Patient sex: F
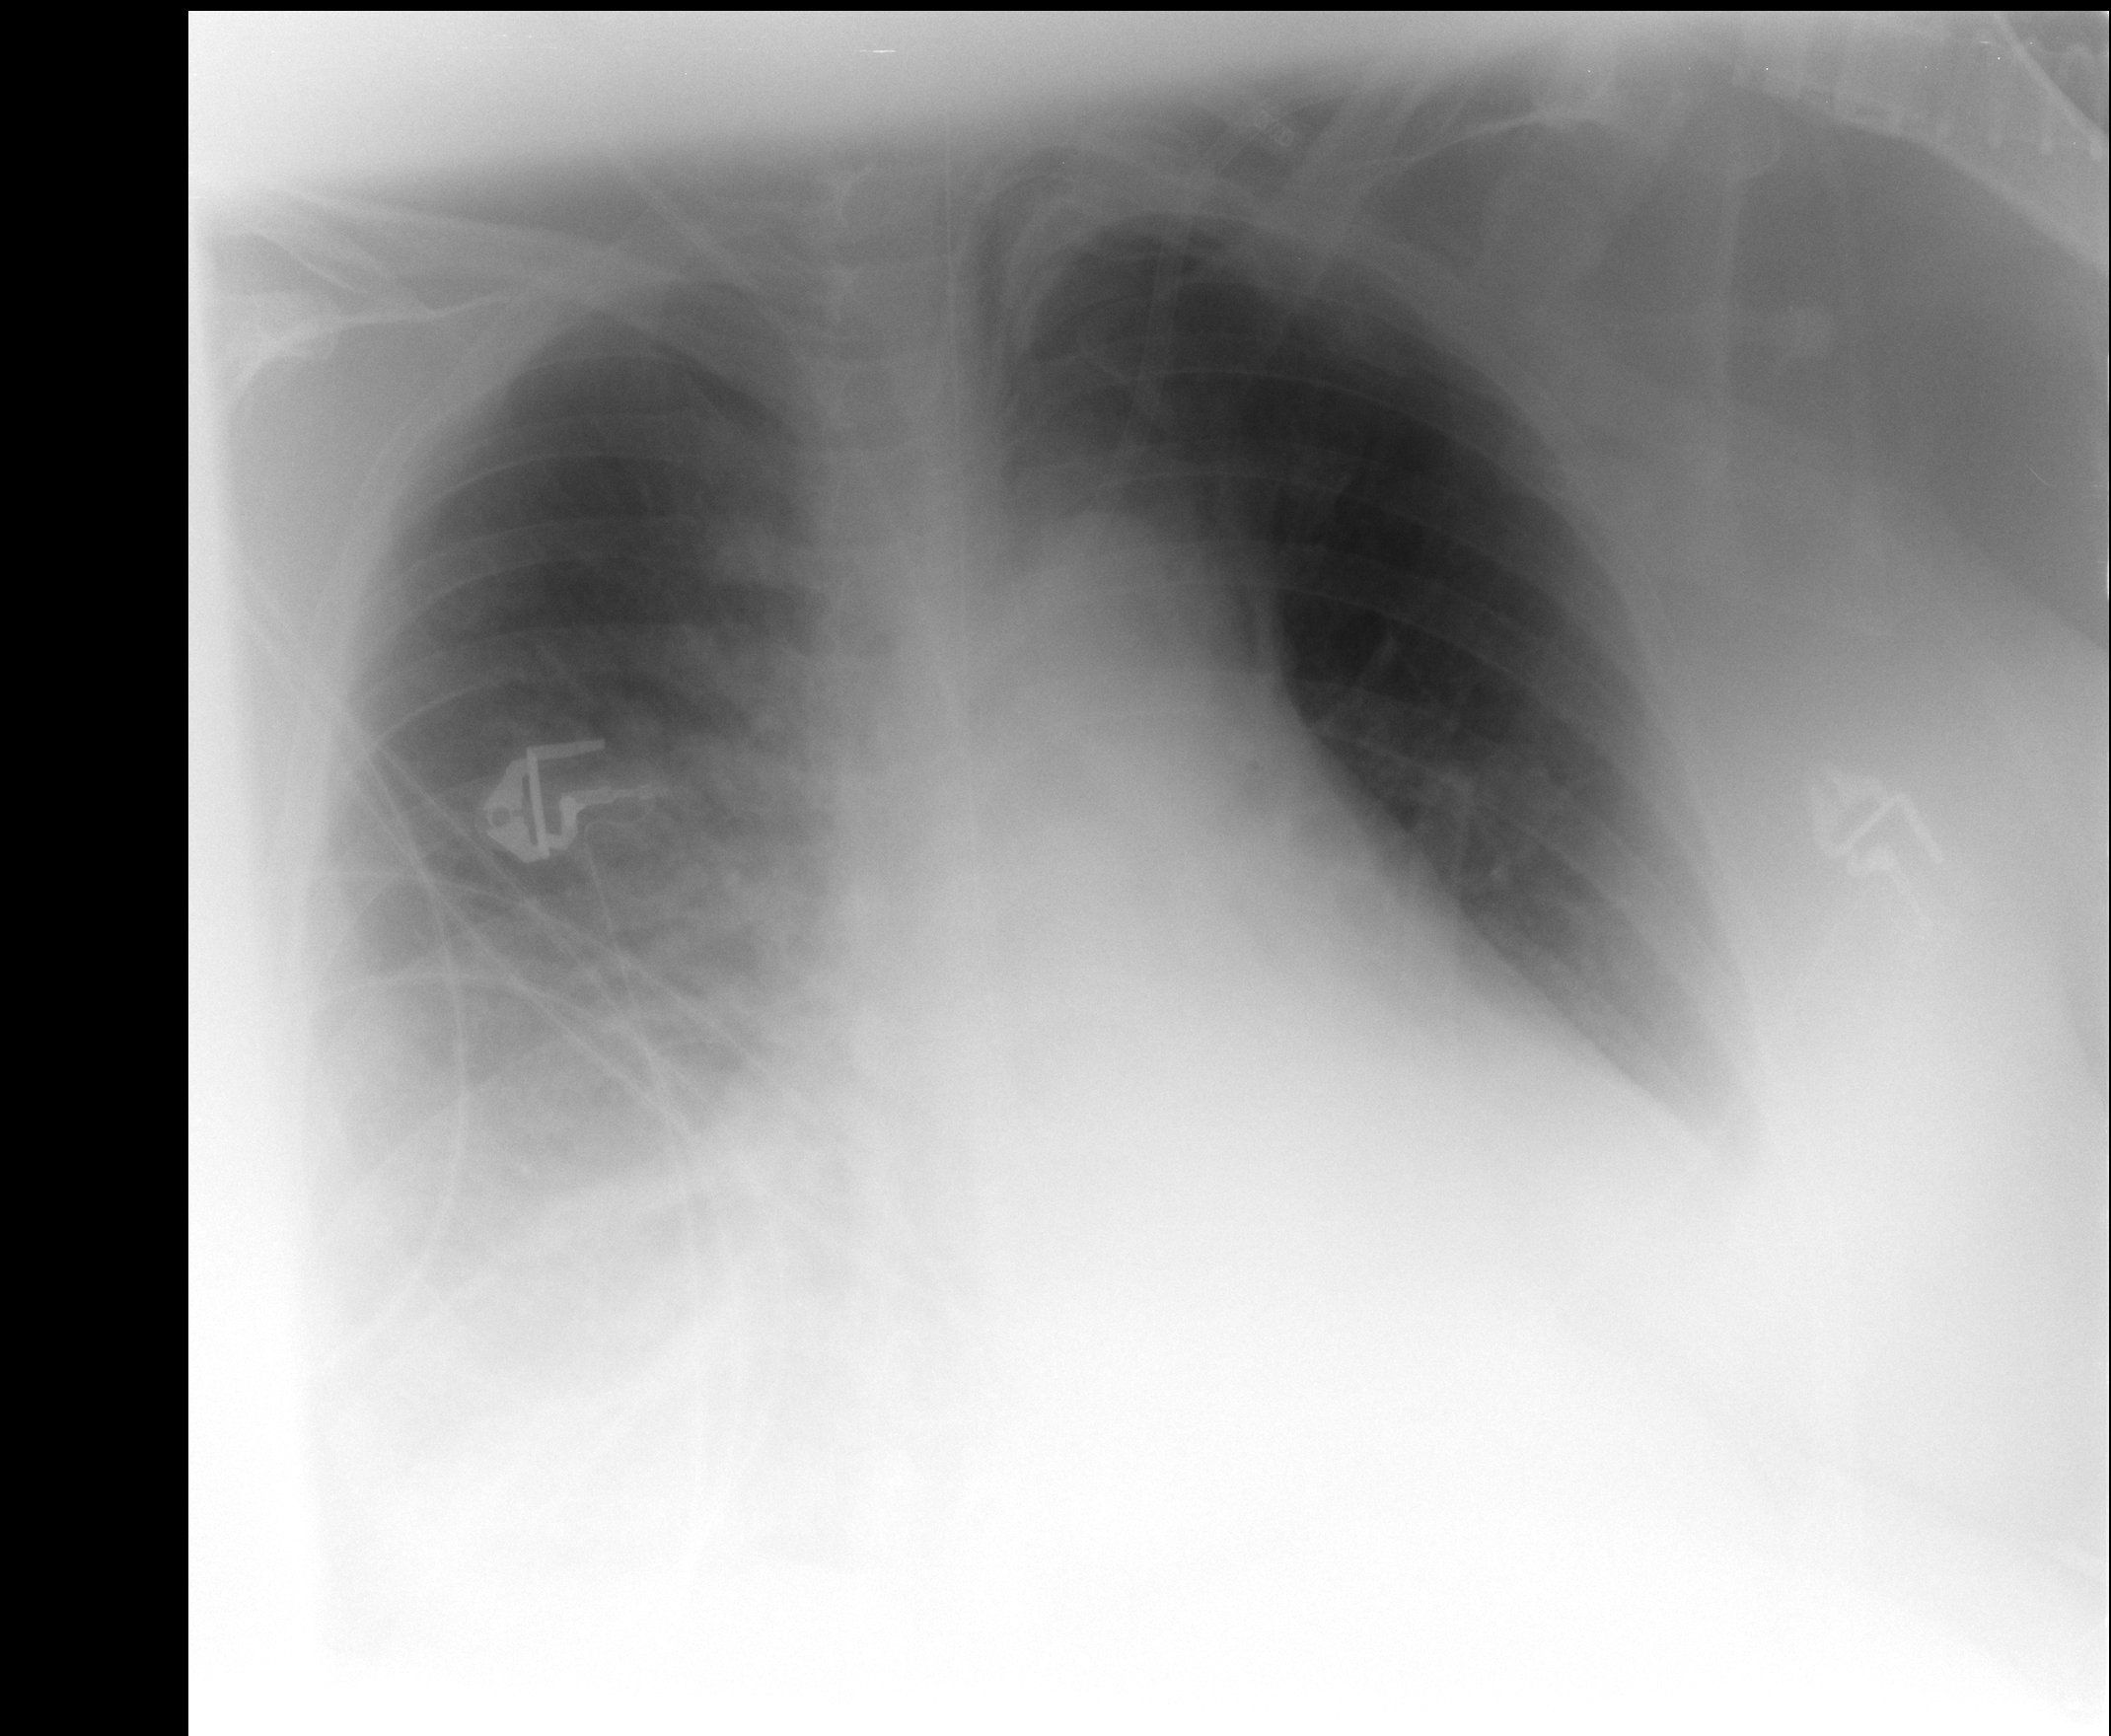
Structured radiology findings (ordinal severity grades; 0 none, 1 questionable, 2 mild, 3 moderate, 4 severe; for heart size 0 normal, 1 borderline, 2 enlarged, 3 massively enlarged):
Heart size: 1
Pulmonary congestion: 2
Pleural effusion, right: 3
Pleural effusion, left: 0
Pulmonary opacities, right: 2
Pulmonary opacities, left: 0
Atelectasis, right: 2
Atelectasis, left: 0